Question: What is the g_init attribute of html tag?
Like '<html g_init="6909">' here:

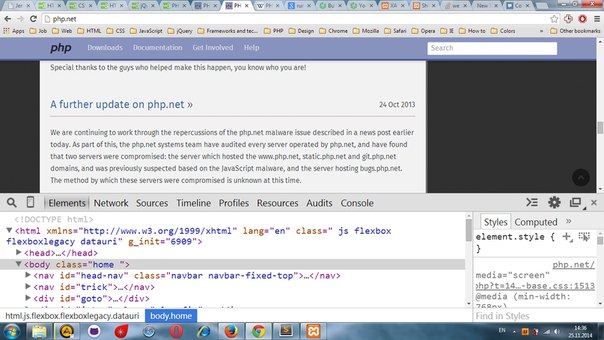
Answer: When I visit <URL> in Chrome 38, I don't see this attribute in the HTML.
As has been pointed out, this attribute has no meaning according to any HTML specification.
My guess is that this is inserted by an extension you have running in your browser.
Try navigating to 'chrome://extensions/' and disabling extensions, then reloading the page.